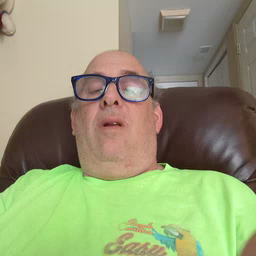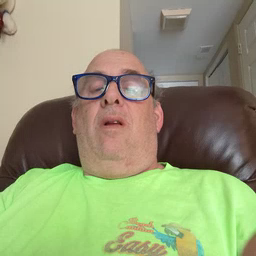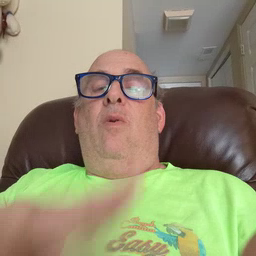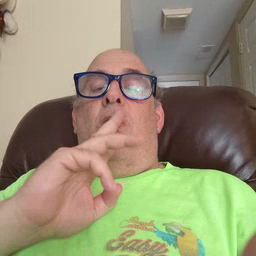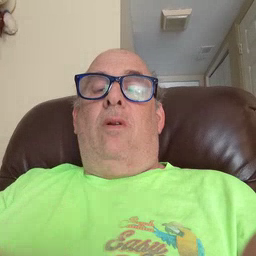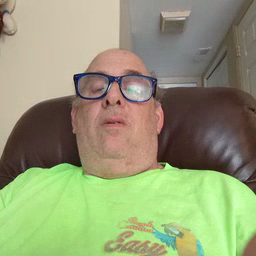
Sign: water